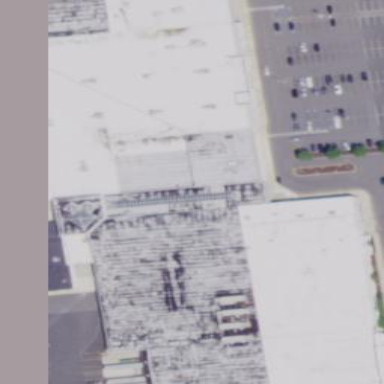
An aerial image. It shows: Mall building.